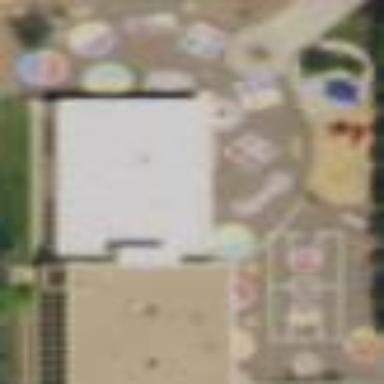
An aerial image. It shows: Schoolyard designated as leisure land.